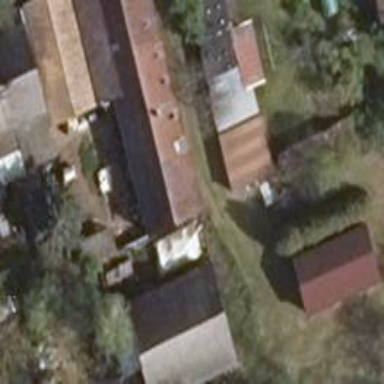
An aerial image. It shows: Gabled house with the roof oriented along the building.